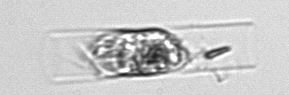
Label: Eutintinnus